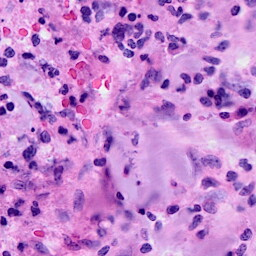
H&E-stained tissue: Breast